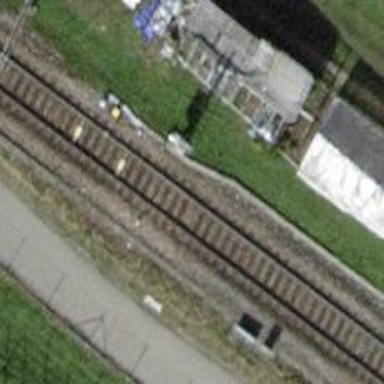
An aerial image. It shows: Railway signal.